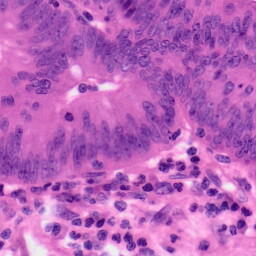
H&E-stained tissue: Colon